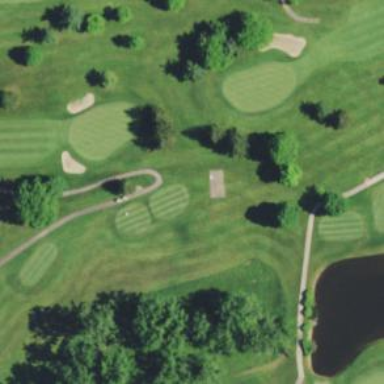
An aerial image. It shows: Path used for both walking and golf.